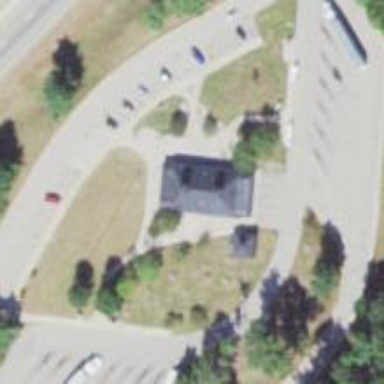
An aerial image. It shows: Rest area on the road.